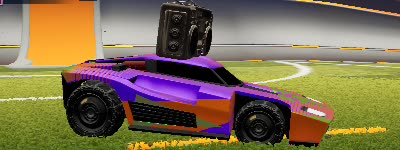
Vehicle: breakout